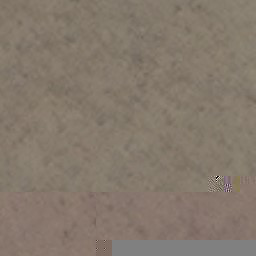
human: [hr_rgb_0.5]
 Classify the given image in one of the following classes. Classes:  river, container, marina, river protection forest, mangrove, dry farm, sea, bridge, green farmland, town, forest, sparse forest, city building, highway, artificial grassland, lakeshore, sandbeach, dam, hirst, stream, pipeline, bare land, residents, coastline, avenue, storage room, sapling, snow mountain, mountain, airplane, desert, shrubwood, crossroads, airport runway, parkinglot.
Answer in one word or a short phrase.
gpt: bare land